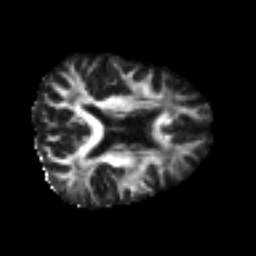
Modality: FA
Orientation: axial
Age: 40
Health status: ill
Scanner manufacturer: philips
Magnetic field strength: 3 T
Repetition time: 9 s
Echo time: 0.127 s